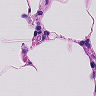
Metastatic tissue present: no